Question: I am trying to integrate ckfinder with ckeditor. Everything is OK, except one. when I try to upload the image, I get this error (Please check image)

It says
"The file browser is disabled for security reasons. Please contact your system administrator and check the CKFinder configuration file"
Anyone who can help me? Please.
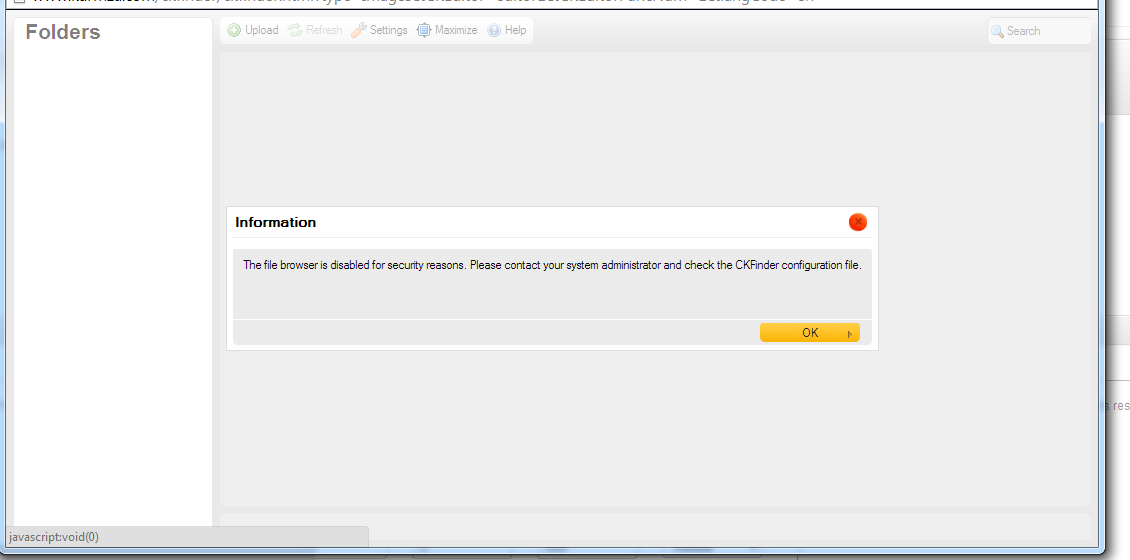
Answer: Look in the 'ckFinder config' file, you will see a function like this:
'''
function CheckAuthentication()
{
return false;
}
'''
By default 'CheckAuthentication()' it is disabled for security reason, because it would allow anyone to upload files to your server.
For testing purposes you can return 'true' but the point is that you implement some logic to only authorize autenticated user.
'''
function CheckAuthentication()
{
//put some logic here
return isset($_SESSION['IsAuthorized']) && $_SESSION['IsAuthorized'];
}
'''